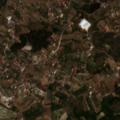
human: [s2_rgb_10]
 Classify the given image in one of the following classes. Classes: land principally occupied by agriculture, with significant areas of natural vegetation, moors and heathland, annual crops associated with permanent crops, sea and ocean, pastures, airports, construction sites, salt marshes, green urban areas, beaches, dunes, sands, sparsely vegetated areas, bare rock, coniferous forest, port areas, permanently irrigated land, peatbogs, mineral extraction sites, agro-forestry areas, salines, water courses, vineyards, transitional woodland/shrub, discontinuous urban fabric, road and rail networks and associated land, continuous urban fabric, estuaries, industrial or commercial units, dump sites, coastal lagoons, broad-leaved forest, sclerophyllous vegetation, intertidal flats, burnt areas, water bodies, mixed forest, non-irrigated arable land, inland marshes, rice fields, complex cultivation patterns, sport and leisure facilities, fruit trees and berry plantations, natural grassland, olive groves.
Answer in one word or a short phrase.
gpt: discontinuous urban fabric, olive groves, complex cultivation patterns, land principally occupied by agriculture, with significant areas of natural vegetation, sclerophyllous vegetation